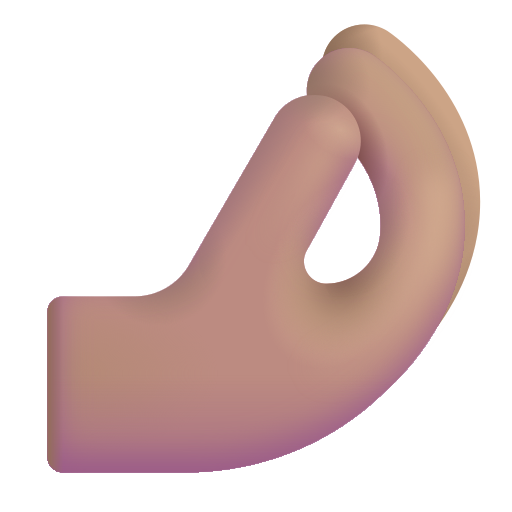
pinched fingers color